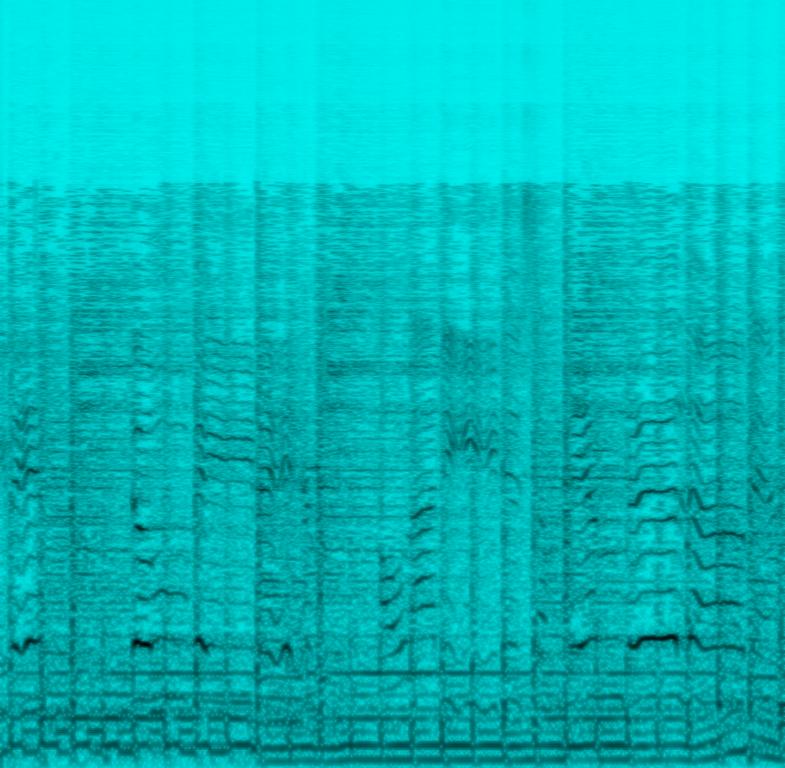
This rock song features a male voice singing the main melody. The melody has a repetitive pattern. Another voice sings 'ooh' in the background. This is accompanied by percussion playing a simple rock beat in common time. The bass plays a note and slides to the higher octave and comes back to the original note. The guitar strums the chords of this song. This song has a hippie feel. This song can be played in a movie based on a drug cartel.